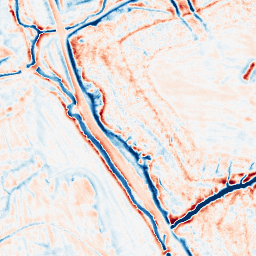
Category: edge_preserving
Decomposition family: bilateral
Decomposition parameters: d: 15
sigma_color: 100
sigma_space: 100
Upsampling method: bspline
Upsampling parameters: scale: 4
Upsampling scale: 4